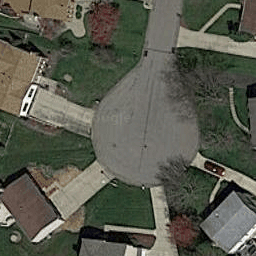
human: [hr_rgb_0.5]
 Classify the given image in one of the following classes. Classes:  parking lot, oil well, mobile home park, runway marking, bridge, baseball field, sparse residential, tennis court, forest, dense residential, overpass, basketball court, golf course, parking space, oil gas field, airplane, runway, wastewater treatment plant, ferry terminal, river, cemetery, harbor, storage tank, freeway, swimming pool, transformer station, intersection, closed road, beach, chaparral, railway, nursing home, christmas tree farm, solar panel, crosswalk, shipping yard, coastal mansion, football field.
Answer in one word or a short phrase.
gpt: closed road